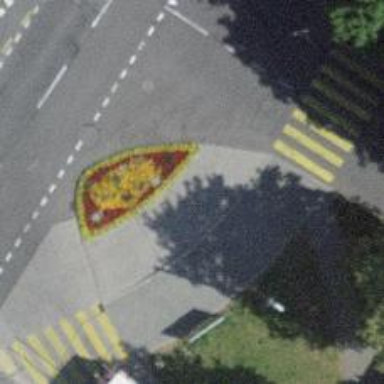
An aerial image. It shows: Public transport stop position.